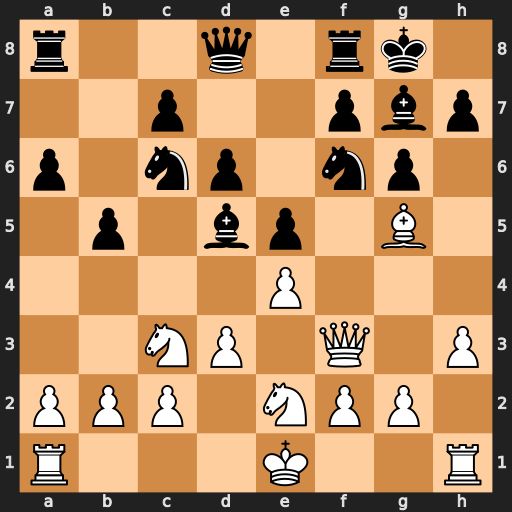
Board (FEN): r2q1rk1/2p2pbp/p1np1np1/1p1bp1B1/4P3/2NP1Q1P/PPP1NPP1/R3K2R
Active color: w
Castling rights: KQ
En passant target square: -
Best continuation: Nxd5 Nxd5 Bxd8